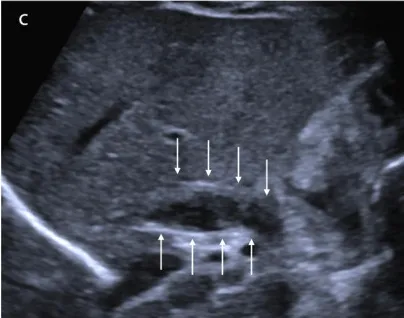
(c) US sagittal plane demonstrating the enlarged suprarenal IVC, filled with hypoechoic content (arrows).
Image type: radiology (ultrasound)